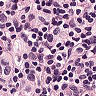
Metastatic tissue present: yes